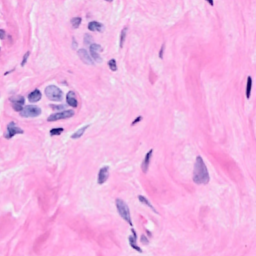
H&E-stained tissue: Breast